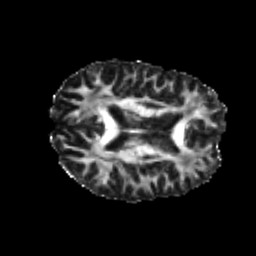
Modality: FA
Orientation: axial
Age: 24
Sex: male
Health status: healthy
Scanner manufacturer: philips
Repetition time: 7.386 s
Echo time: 0.08599 s